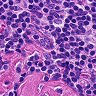
Metastatic tissue present: no